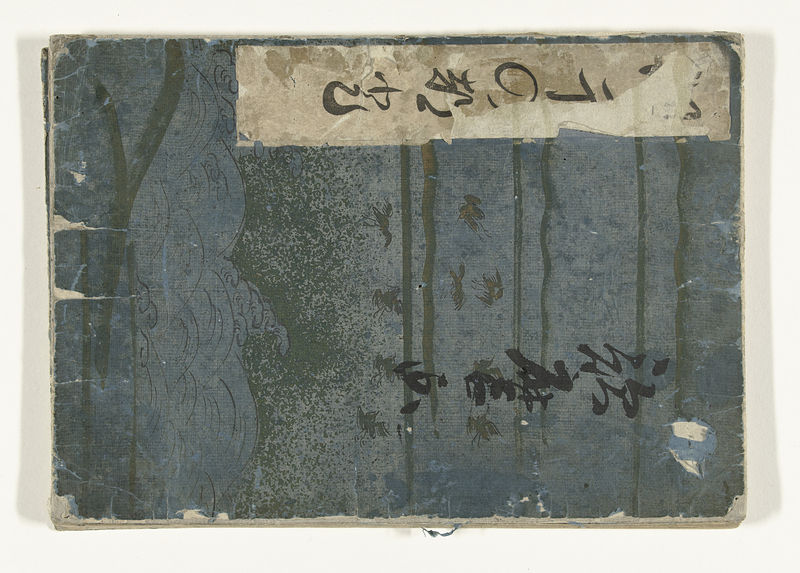
Titel: Schelpenboek
Künstler: Kitagawa Utamaro
Standort: Amsterdam
Institution: Rijksmuseum
Schlagwörter: paysage, eau, papier, oiseau, oiseaux, livre, texte, manuscrit, page, japonais, couverture, héron, idéogrammes